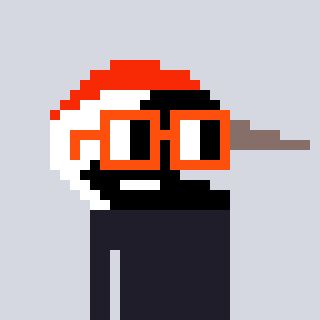
a pixel art character with square orange glasses, a crane-shaped head and a slimegreen-colored body on a cool background